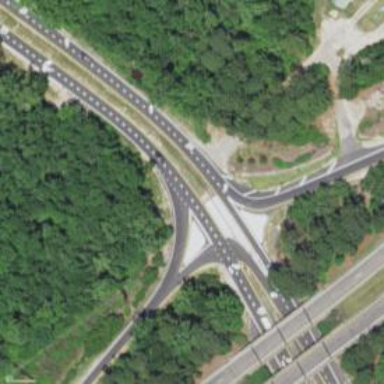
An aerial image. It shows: Trunk link highway.